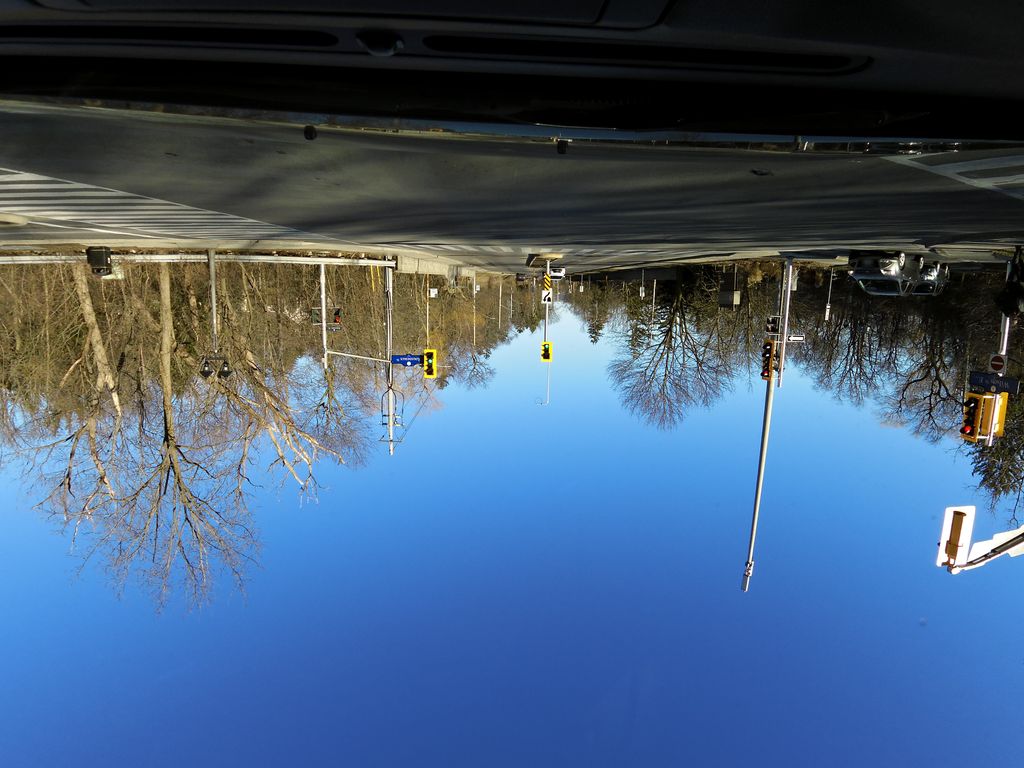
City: hamilton